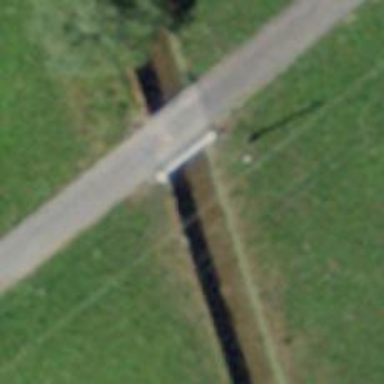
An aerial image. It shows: There is tunnel.